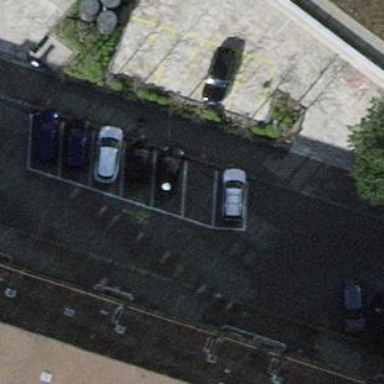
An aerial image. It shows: Parking lane.